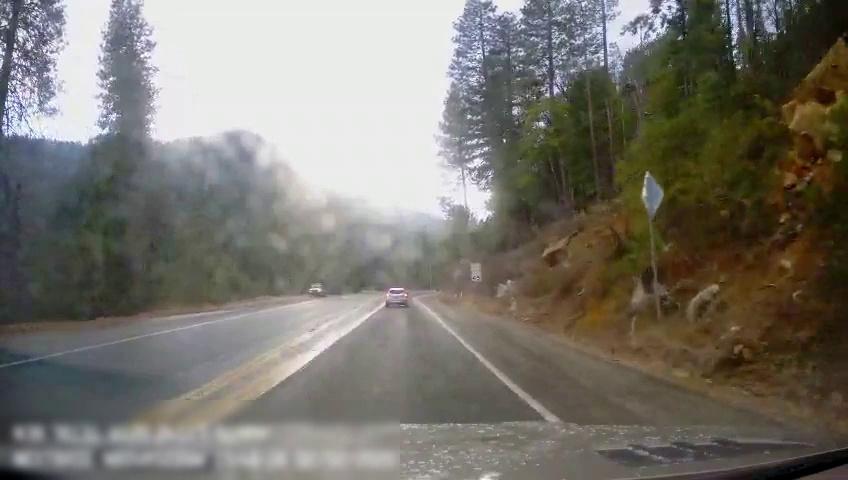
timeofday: Day
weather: Sunny
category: Drivable Space
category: Vehicles | SUV
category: Vehicles | Truck
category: Lanes | Alternate Lane
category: Lanes | Current Lane
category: Lanes | Opposite Lane
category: Lanes | Opposite Lane
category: Lanes | Opposite Lane
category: Lanes | Opposite Lane
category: Traffic | Signs